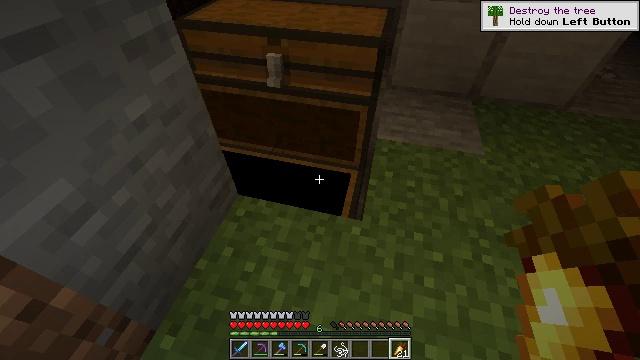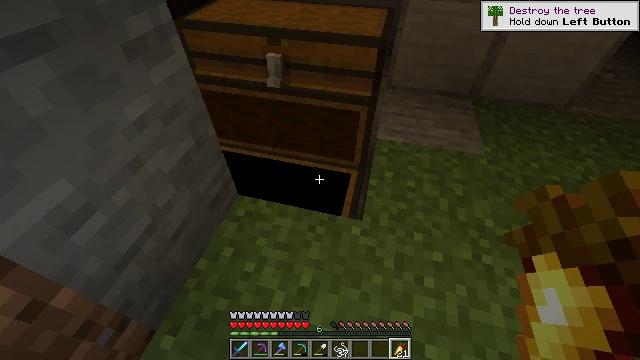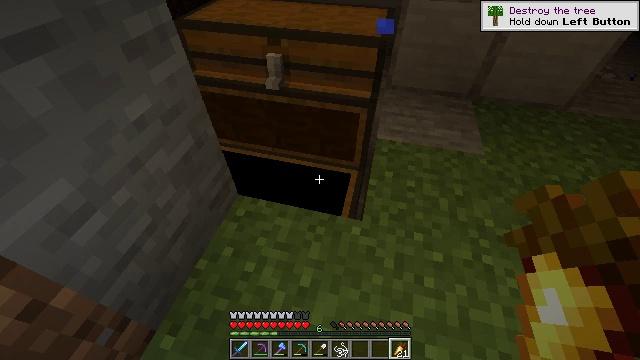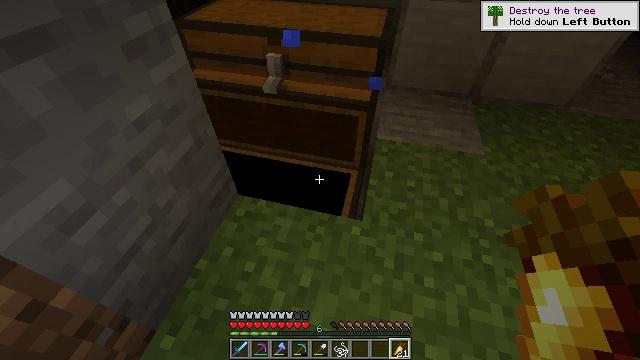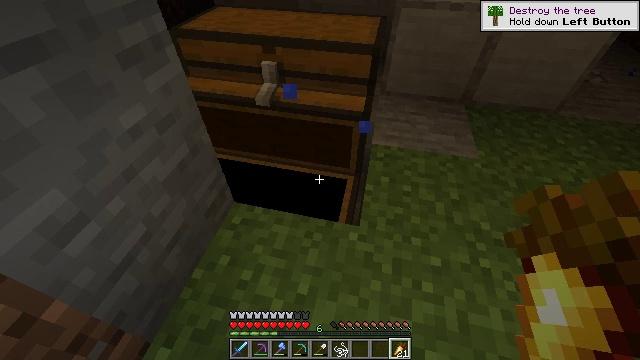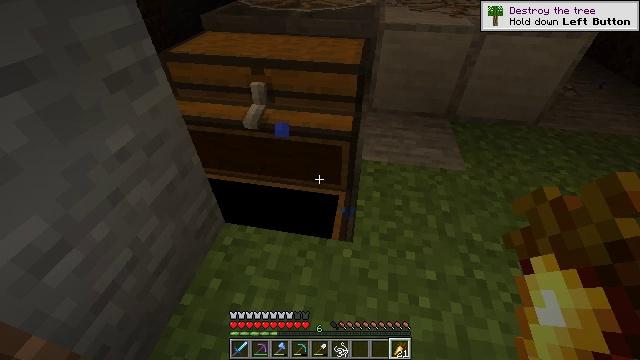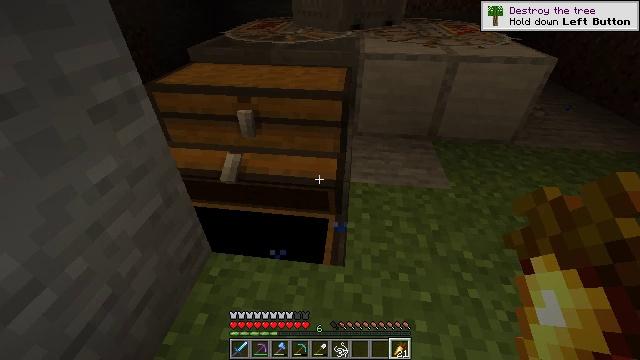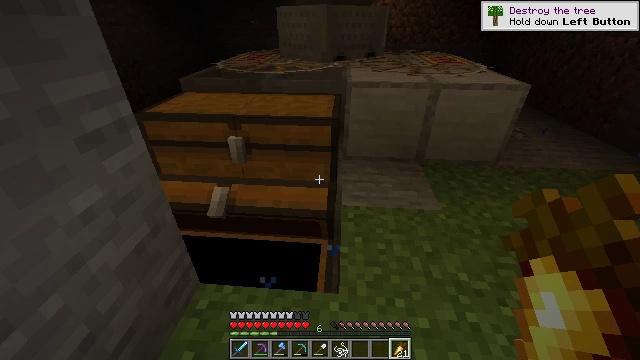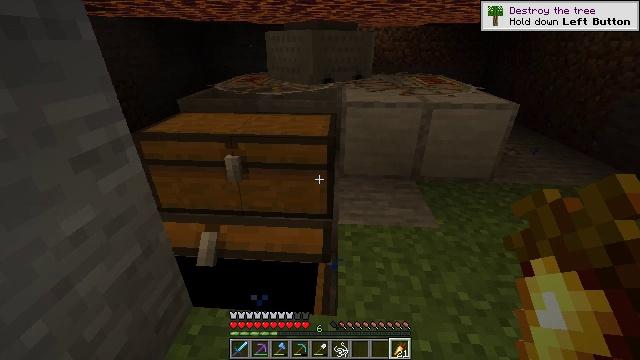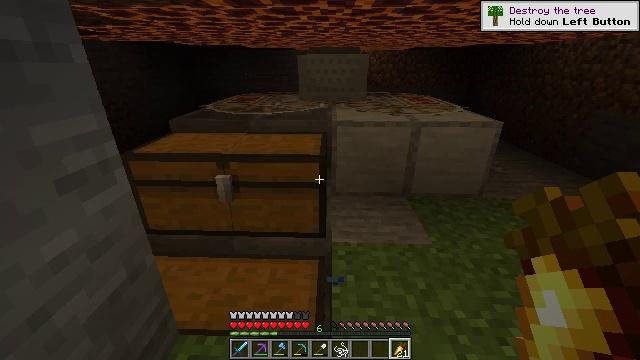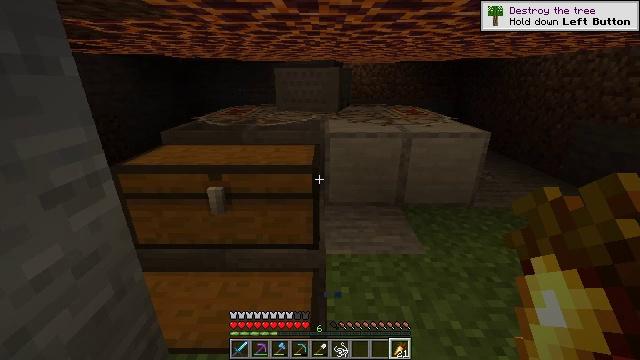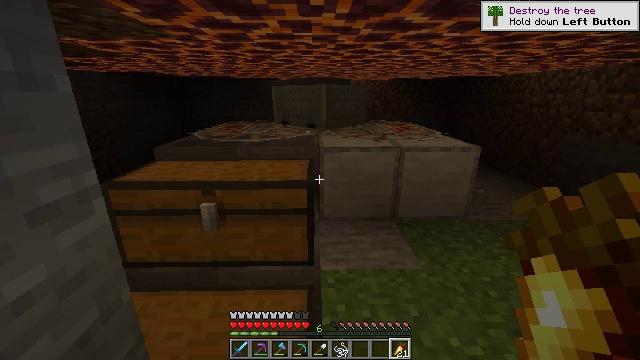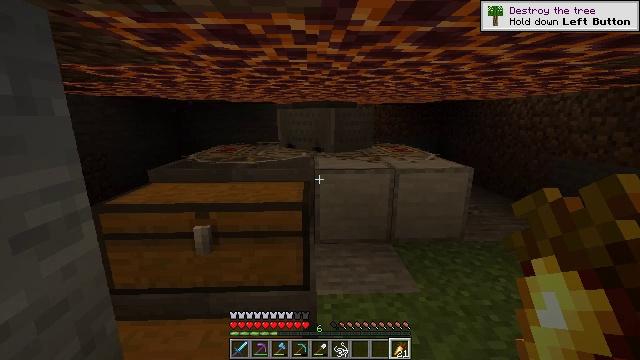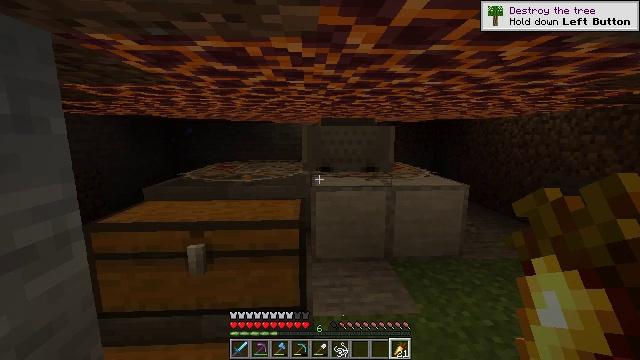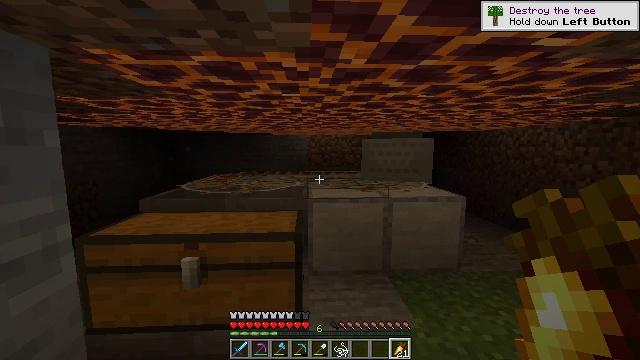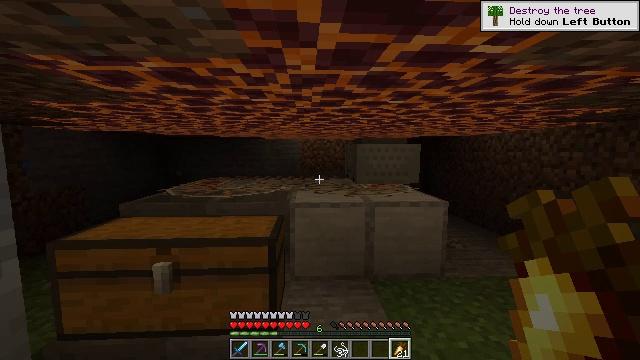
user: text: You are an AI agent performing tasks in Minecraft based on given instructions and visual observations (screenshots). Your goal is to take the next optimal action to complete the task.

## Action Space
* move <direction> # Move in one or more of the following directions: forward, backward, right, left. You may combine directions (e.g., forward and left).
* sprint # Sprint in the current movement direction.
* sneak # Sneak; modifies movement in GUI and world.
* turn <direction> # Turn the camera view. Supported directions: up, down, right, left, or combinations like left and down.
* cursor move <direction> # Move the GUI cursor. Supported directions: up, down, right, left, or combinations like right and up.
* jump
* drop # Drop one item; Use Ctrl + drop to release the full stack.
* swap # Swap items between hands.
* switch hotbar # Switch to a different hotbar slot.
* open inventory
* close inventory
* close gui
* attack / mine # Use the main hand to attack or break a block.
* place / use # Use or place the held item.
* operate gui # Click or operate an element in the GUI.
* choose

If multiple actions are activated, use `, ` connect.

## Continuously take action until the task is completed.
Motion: motion action
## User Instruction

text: Put stone in the furnace to get smooth stone.
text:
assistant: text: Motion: no_op
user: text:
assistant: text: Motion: no_op
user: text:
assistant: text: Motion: no_op
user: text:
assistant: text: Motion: turn right and up
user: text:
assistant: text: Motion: turn right and up
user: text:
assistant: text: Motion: turn right and up
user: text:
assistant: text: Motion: turn right and up
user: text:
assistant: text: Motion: turn up
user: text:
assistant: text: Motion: turn right and up
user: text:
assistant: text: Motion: turn right and up
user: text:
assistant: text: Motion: turn right and up
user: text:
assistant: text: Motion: turn right and up
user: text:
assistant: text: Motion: turn up
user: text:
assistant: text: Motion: move right, turn up
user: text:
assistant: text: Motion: move right
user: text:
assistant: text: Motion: move right
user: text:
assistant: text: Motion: move right
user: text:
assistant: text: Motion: move right, turn left
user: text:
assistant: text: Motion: turn left
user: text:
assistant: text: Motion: no_op
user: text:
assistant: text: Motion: no_op
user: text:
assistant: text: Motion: no_op
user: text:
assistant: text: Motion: no_op
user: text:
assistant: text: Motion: no_op
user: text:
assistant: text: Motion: turn left
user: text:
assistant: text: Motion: no_op
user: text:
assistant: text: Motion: no_op
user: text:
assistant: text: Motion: no_op
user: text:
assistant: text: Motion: no_op
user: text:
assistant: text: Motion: no_op